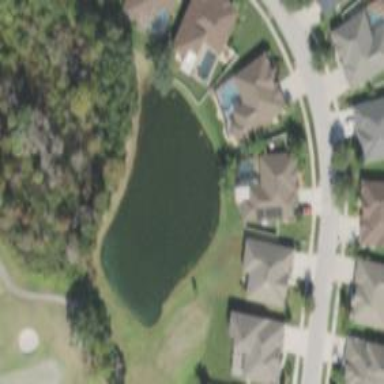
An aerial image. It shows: Pond with natural water.